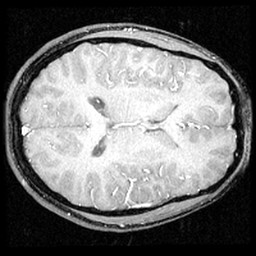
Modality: inplaneT1
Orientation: axial
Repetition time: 0.2 s
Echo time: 0.0036 s